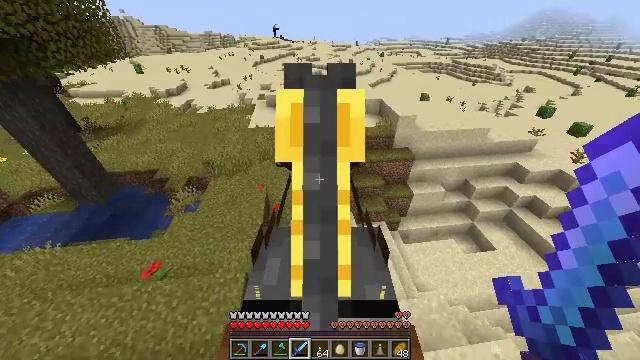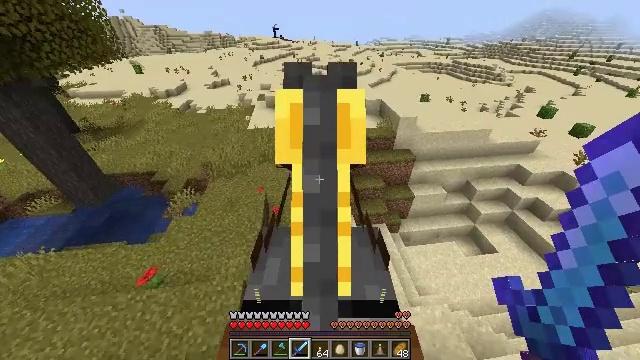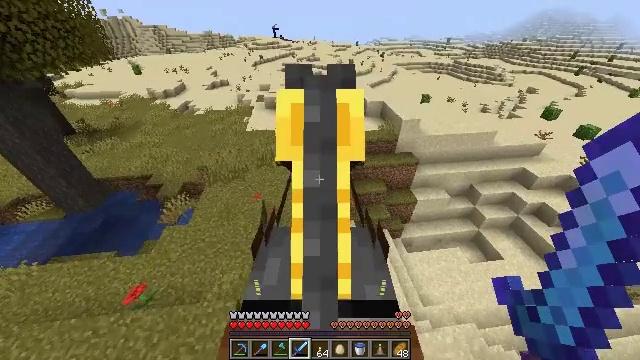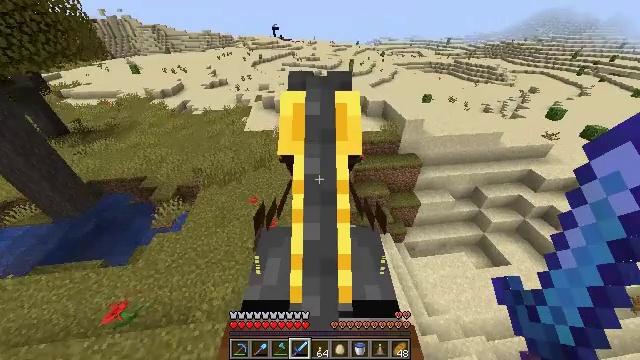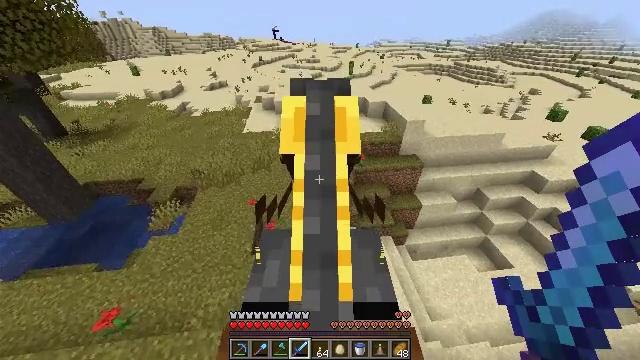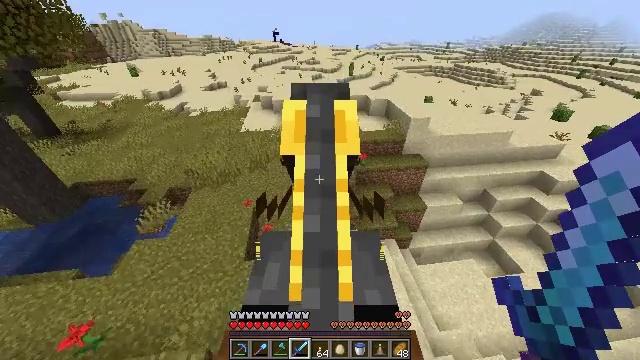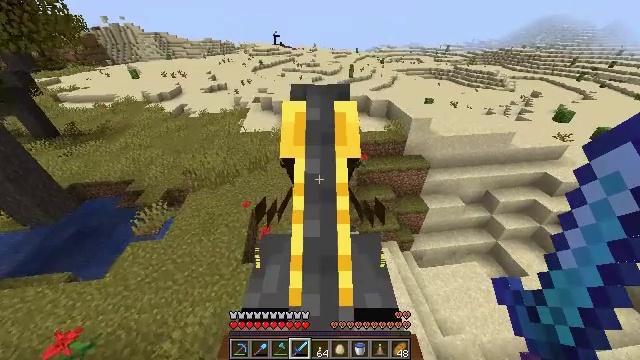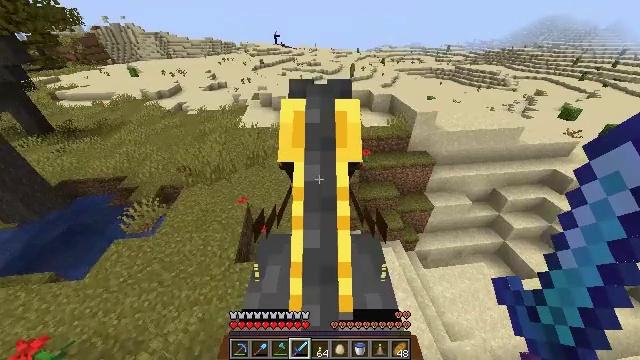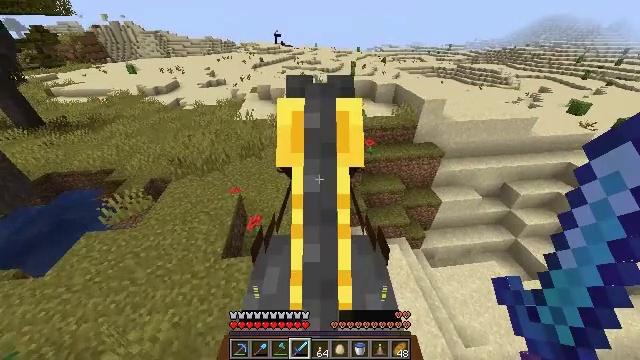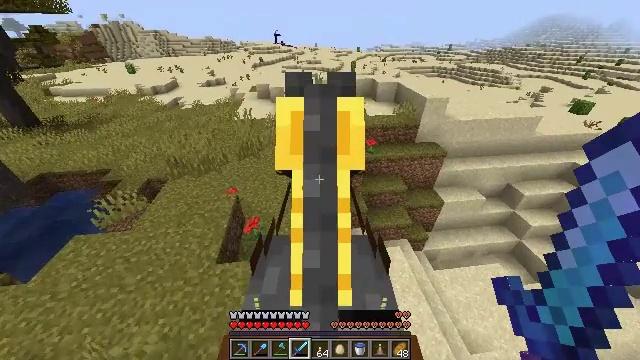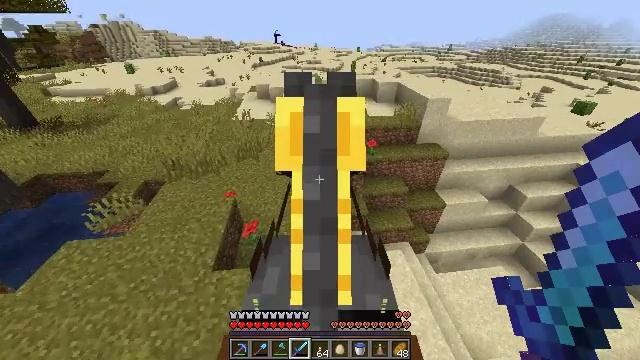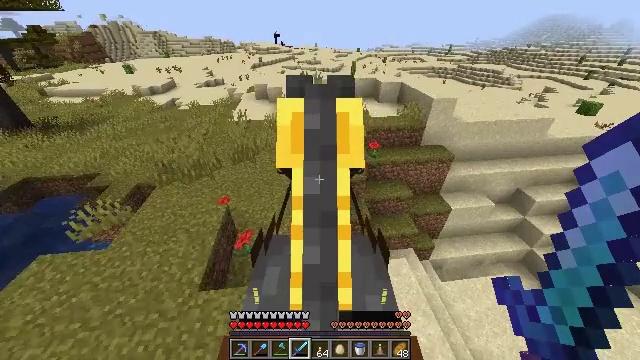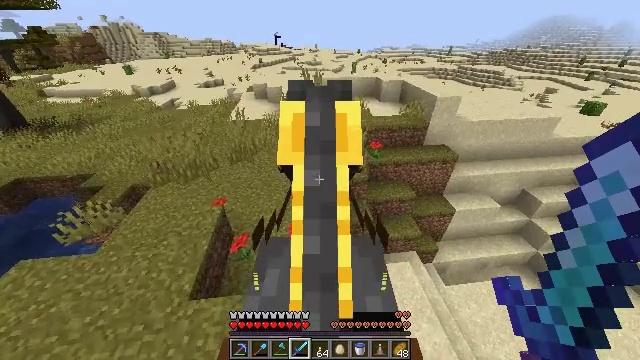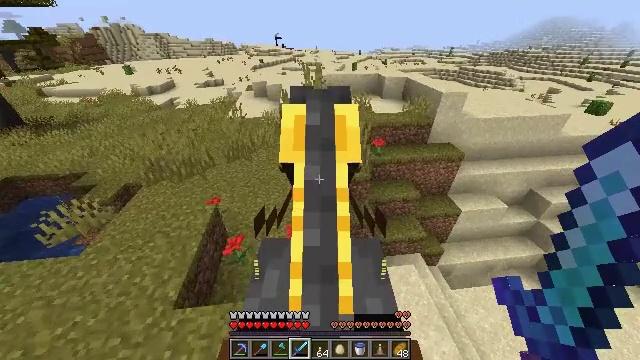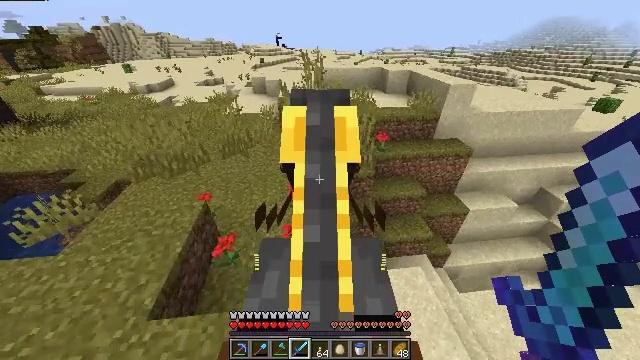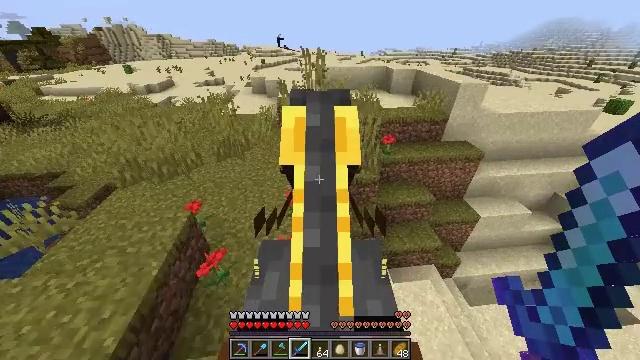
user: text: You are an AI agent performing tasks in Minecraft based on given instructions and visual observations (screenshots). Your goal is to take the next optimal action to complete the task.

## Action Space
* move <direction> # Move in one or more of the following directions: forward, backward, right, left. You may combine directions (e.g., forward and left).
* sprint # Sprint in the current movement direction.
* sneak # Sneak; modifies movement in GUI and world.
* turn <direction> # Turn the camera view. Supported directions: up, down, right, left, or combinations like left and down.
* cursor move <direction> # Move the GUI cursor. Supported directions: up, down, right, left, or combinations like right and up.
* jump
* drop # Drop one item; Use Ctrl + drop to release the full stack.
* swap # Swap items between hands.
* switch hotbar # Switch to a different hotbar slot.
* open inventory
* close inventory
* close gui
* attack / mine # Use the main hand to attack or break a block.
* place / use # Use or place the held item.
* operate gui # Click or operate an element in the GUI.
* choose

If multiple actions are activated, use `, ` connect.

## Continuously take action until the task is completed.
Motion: motion action
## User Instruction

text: Gather sandstone from the desert.
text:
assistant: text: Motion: move forward, sprint
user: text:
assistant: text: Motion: move forward, sprint
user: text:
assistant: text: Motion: move forward, sprint
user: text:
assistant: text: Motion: move forward, sprint
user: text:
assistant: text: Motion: move forward, sprint
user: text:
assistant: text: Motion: move forward, sprint
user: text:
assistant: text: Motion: move forward, sprint
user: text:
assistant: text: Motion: move forward, sprint
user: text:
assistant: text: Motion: move forward, sprint
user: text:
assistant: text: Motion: move forward, sprint
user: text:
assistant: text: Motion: move forward, sprint
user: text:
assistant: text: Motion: move forward, sprint
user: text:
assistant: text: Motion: move forward, sprint
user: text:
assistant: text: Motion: move forward, sprint
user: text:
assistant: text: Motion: move forward, sprint
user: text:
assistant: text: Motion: move forward and move left, sprint
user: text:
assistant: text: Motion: move forward and move left, sprint
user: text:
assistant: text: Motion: move forward and move left, sprint
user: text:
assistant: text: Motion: move forward and move left, sprint
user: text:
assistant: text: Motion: move forward and move left, sprint
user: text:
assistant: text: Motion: move forward and move left, sprint
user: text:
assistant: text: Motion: move forward and move left, sprint
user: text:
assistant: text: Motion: move forward and move left, sprint
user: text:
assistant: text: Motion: move forward and move left, sprint
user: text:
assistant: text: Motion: move forward and move left, sprint
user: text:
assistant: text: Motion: move forward and move left, sprint
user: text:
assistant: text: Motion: move forward and move left, sprint
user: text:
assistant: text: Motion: move forward and move left, sprint
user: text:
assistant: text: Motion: move forward and move left, sprint
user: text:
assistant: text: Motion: move forward and move left, sprint